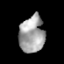
Tissue: prostate
Cell type: T cells
Senescence score: 0.2443
Nuclear area (px): 903
Mean DAPI intensity: 163.887